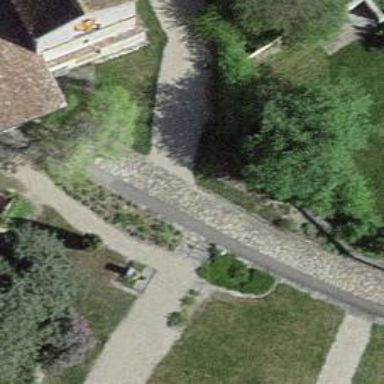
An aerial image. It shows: Retaining wall.